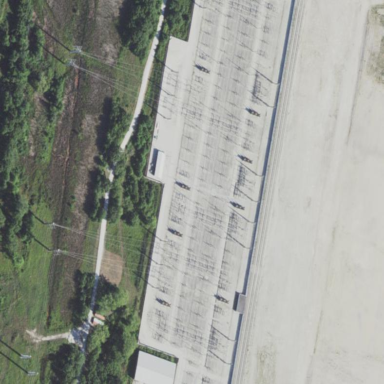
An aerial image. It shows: Transmission-level power substation.